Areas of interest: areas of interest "Ronghua Fortune Manor"
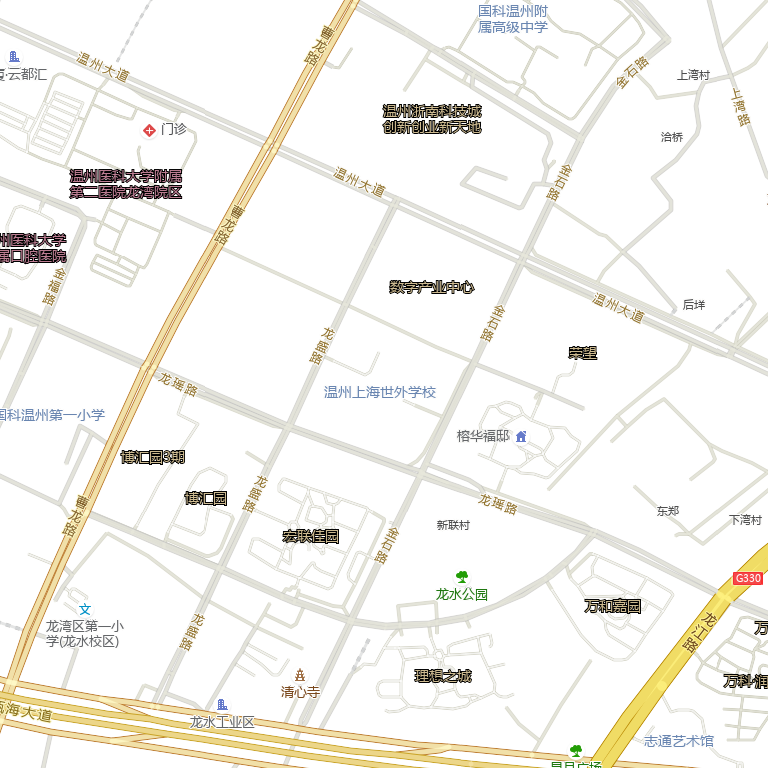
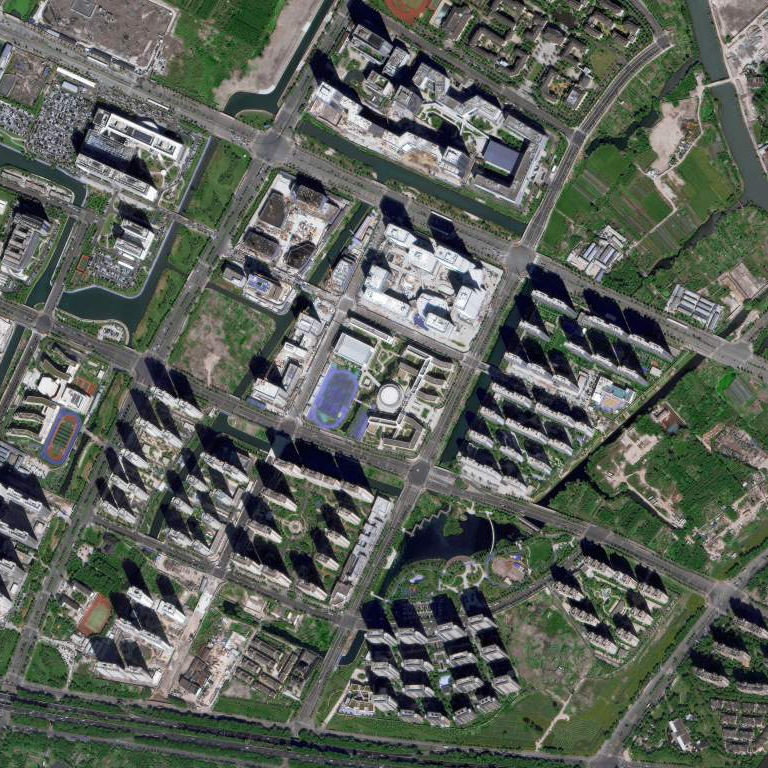